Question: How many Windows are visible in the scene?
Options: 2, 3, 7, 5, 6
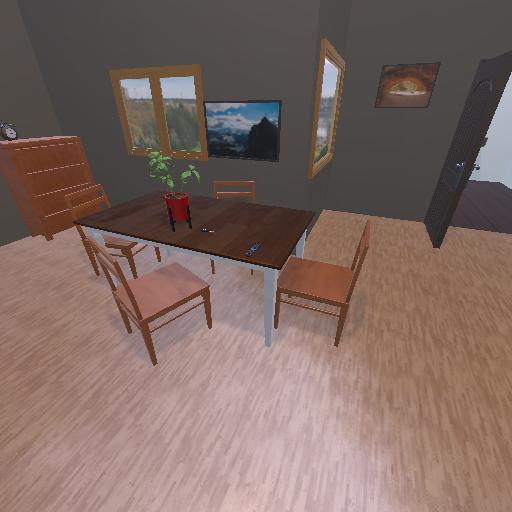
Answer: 2